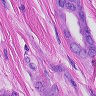
Metastatic tissue present: yes